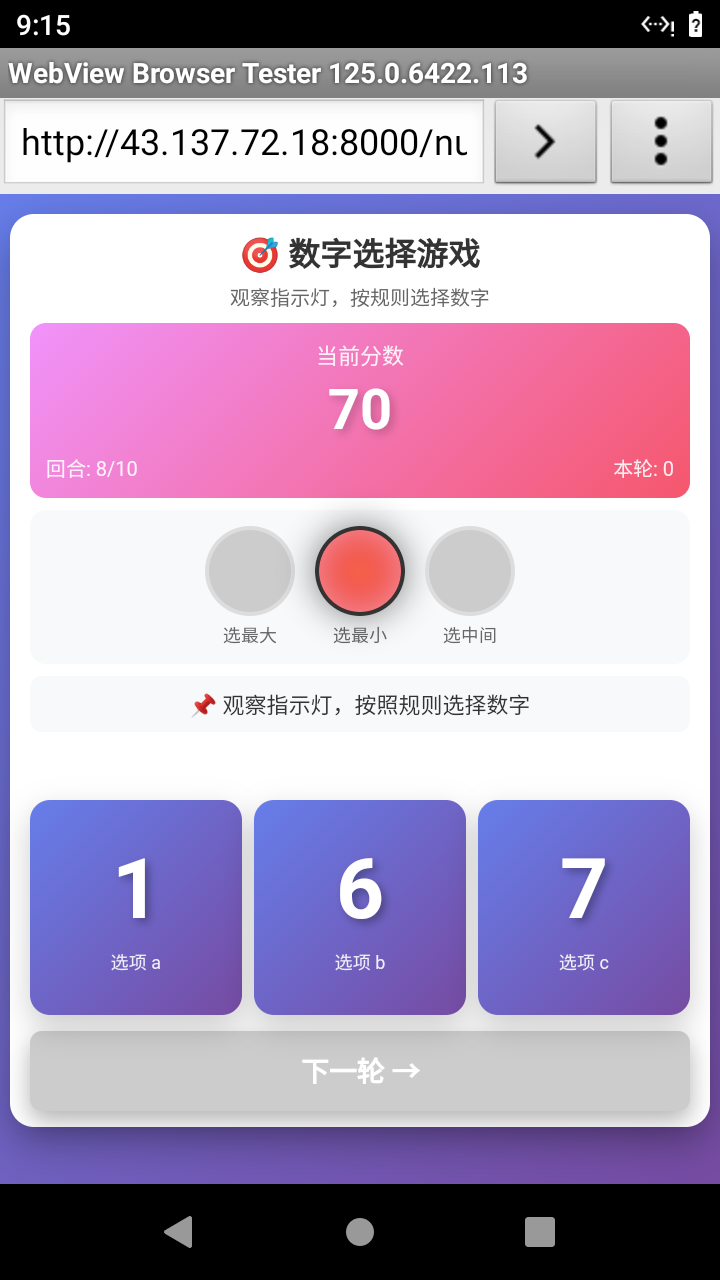

Select the correct number based on the traffic light color.
Answer: 0